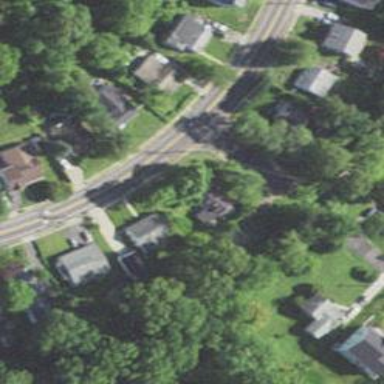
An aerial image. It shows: Unmarked crossing on the road.